Question: My copy of Visual Studio 2012 does not have Entity Framework menu.

How can I get it?
<URL>
I'm using Visual Studio 2012 Update 2.
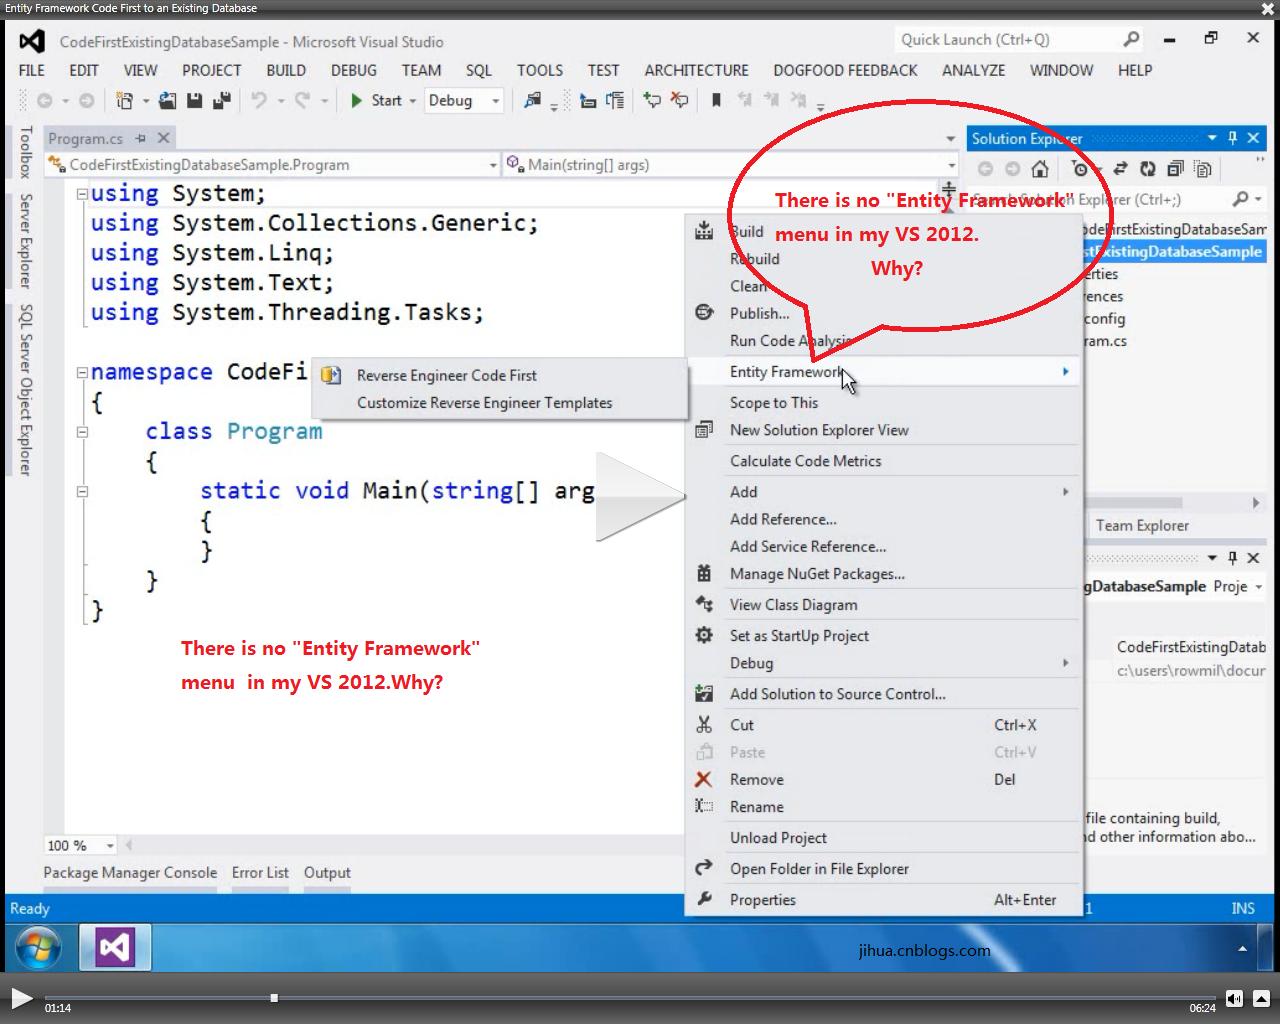
Answer: There are 2 things to install if using entity framework:
-
> PM> Install-Package EntityFramework
or
Install-package EntityFramework if after the EF6 in its current state
- The Entity Framework powertools<URL>
The powertools offer some good options that appear in that context menu
Remember to on a file containing DBContext to get the right behavior.